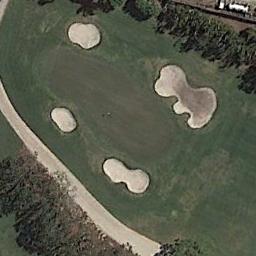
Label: golf_course